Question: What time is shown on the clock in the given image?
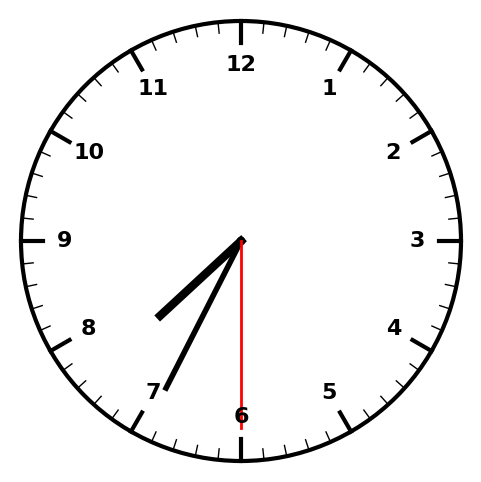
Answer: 07:34:30